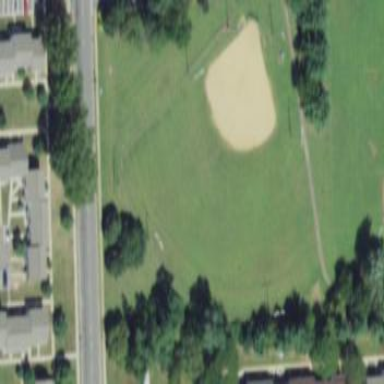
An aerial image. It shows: Baseball pitch for leisure land.